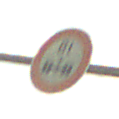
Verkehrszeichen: TatsaechlicheAchslast
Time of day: Midday
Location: Outdoor (RoadRail)
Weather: PartlyCloudy
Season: NotSpecified
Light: Natural